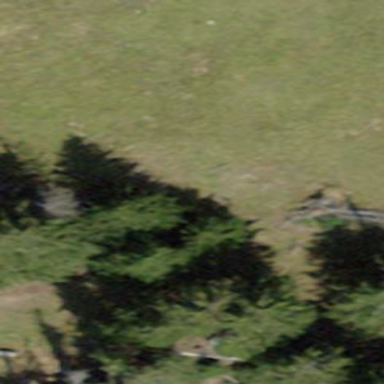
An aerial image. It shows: Forest area.